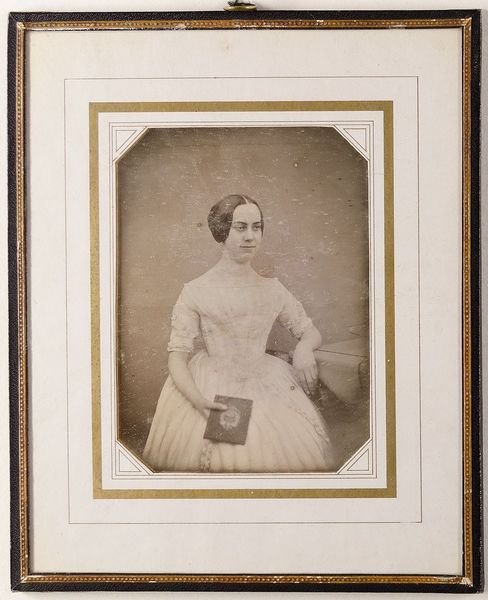
Titel: Junge Frau in einem hellen Kleid
Standort: Hamburg
Institution: Museum für Kunst und Gewerbe Hamburg
Schlagwörter: frau, portrait, foto, fotografie, photographie, photo, lichtbild, daguerreotypie, bildwerke, angewandte und bildende kunst, hessische systematik, porträt, mädchen, porträtfotografie, porträtphotographie, hüftbild